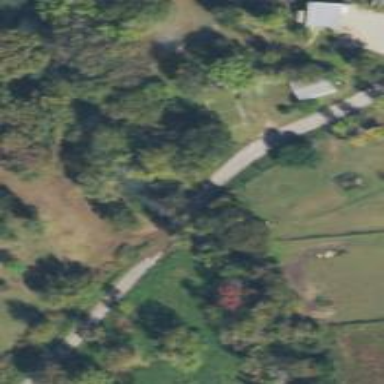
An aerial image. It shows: Low water crossing bridge on residential road.